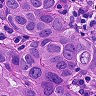
Metastatic tissue present: yes